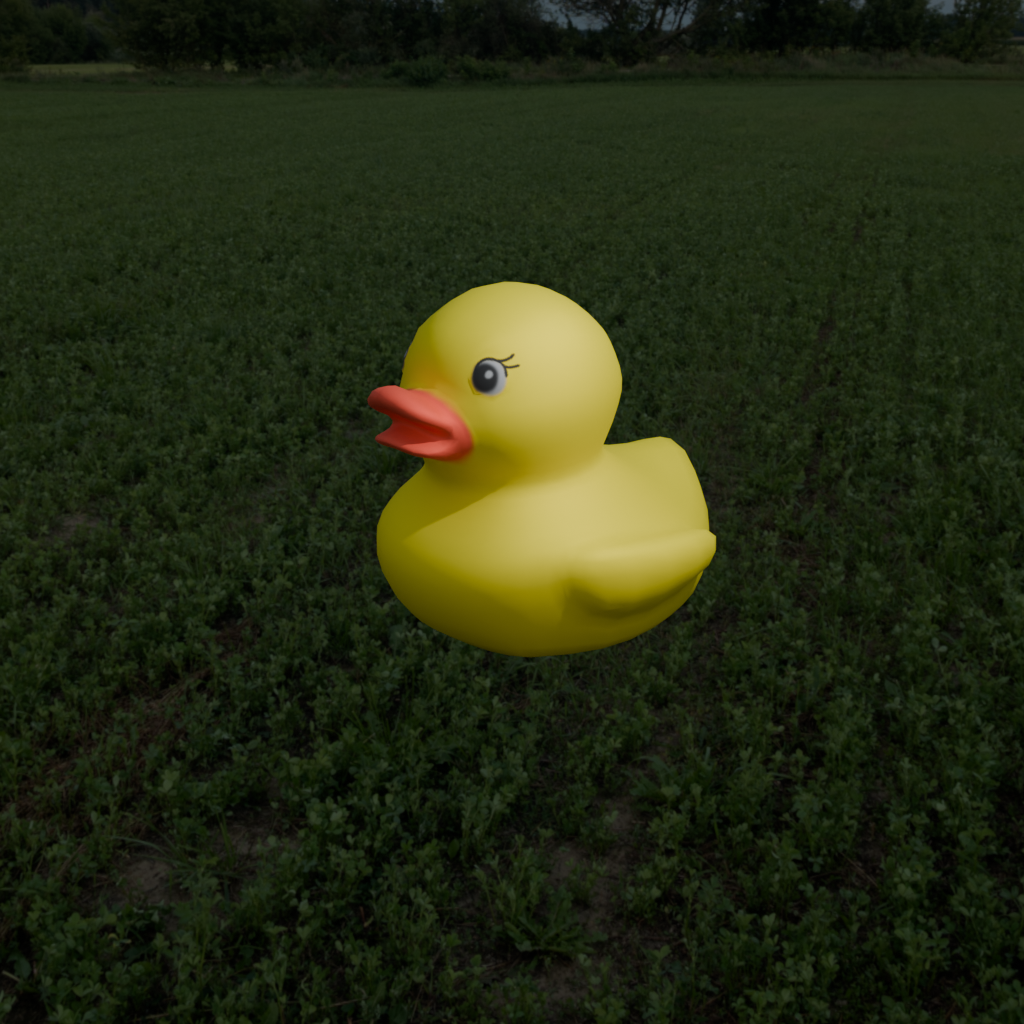
an image of a yellow rubber duck seen from <front_left> in a green field under a cloudy sky at sunset.